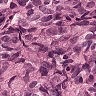
Metastatic tissue present: yes